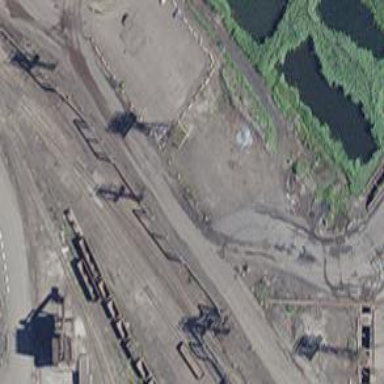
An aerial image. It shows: Rail spur service.